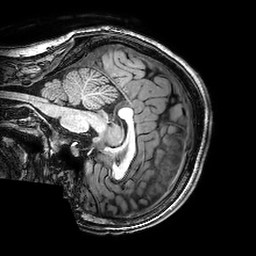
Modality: T1w
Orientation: sagittal
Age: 29
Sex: female
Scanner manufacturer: philips
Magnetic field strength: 3 T
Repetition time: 0.008217 s
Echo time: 0.00378 s